Field crop: tomato
Growth stage: 2
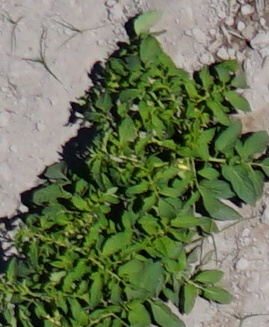
Species: tomato